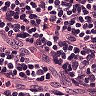
Metastatic tissue present: no